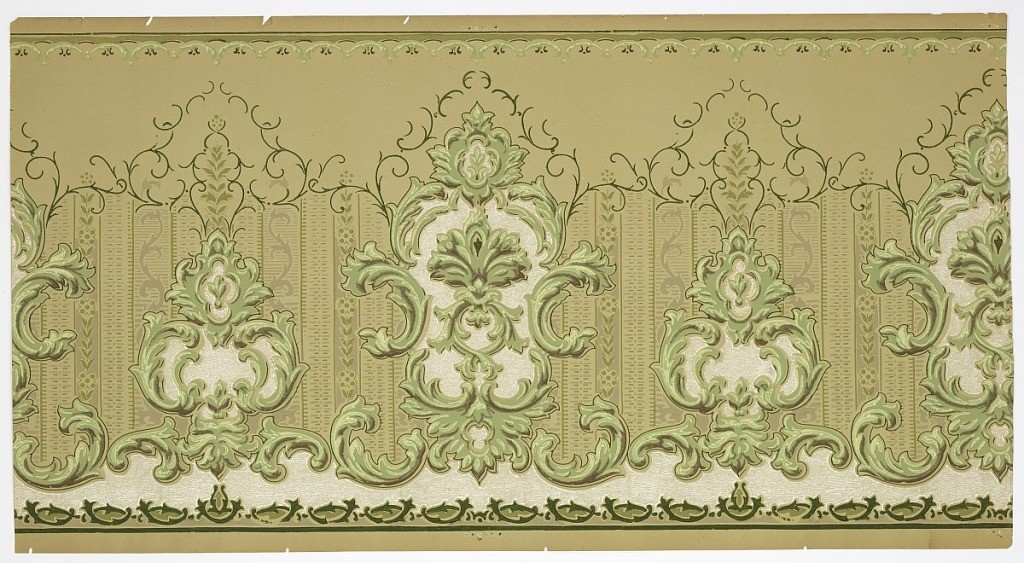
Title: Frieze
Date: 1905–1915
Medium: Machine-printed paper, ungrounded, liquid mica
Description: Alternating large and small foliate medallions. Inside of medallion is printed in mica. Lower two-thirds of background is striped. Scrolling guilloche-like pattern across bottom edge, below narrow mica band.